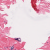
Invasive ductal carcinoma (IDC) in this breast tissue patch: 0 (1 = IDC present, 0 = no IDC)